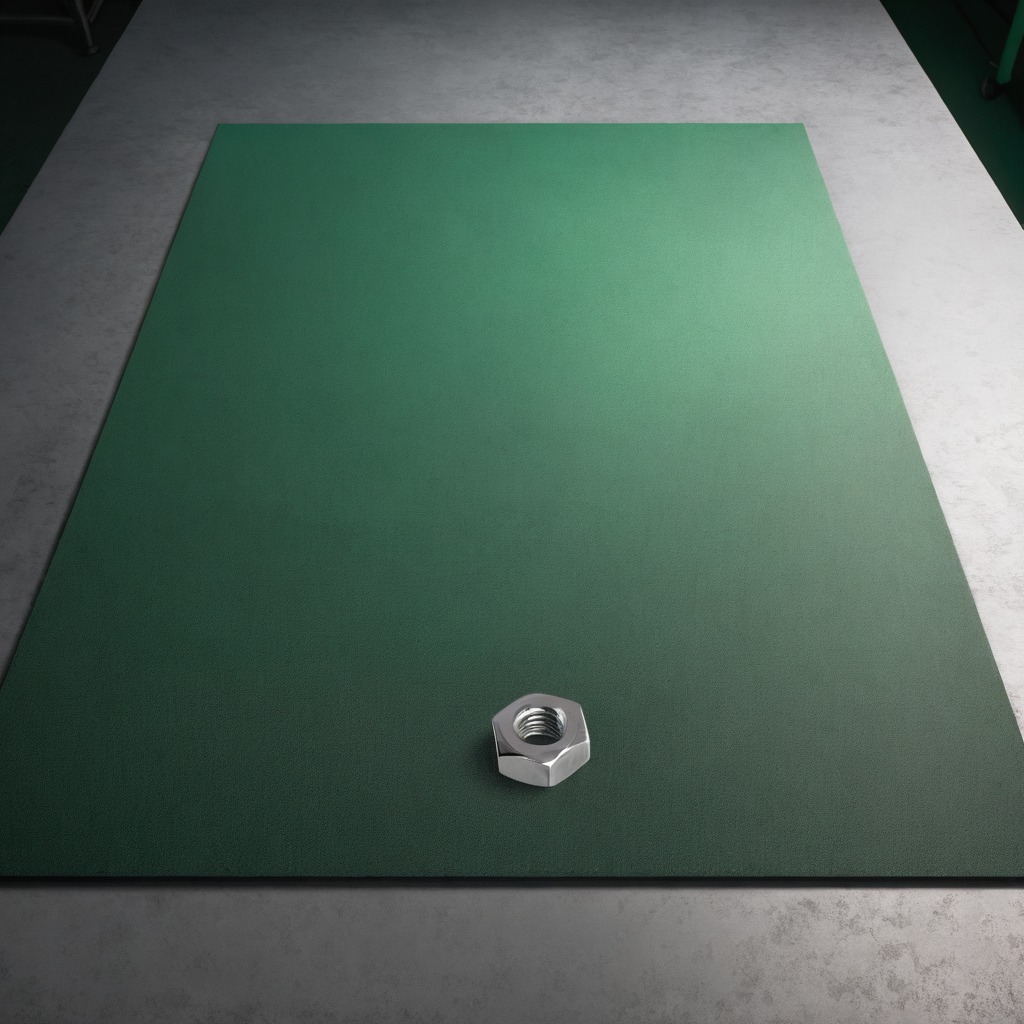
A metal nut is lying on a green rubber mat on a clean granite tabletop inside a workshop under bright overhead lighting crisp shadows high clarity worn but beneath the mat